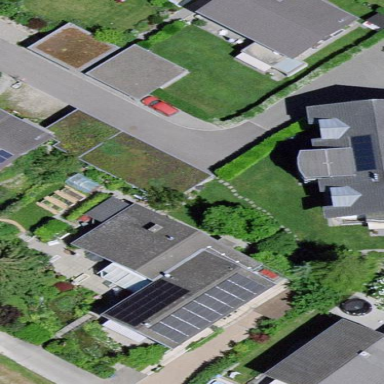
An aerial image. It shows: Residential building.